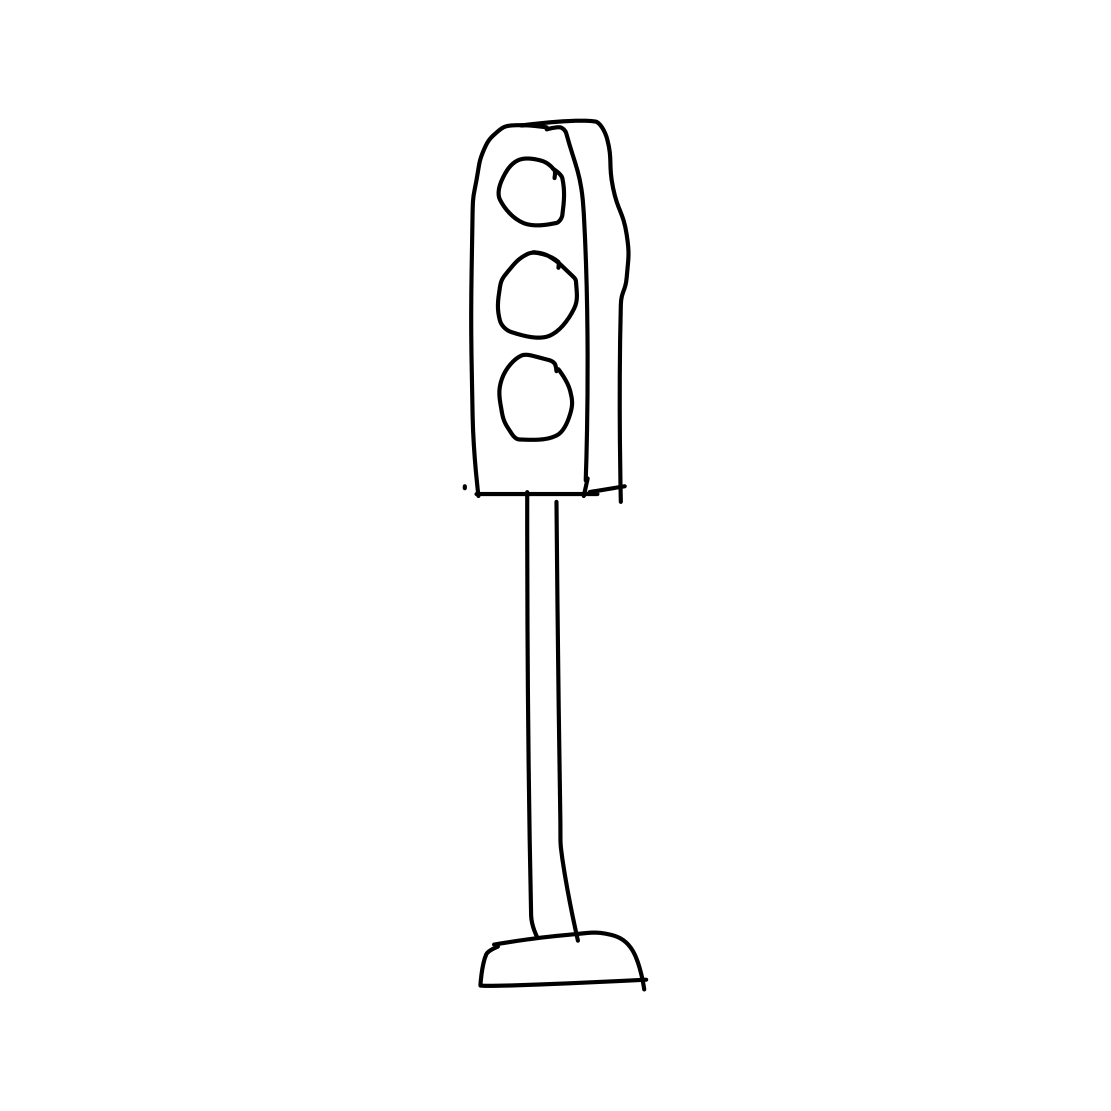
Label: traffic light